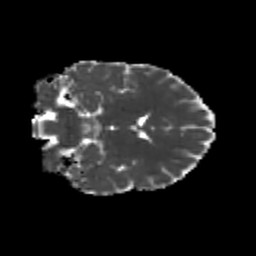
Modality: MD
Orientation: coronal
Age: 18
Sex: female
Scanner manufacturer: siemens
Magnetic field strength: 3 T
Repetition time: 3.5 s
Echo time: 0.104 s